Question: I generated about 1300 .png files for various QR codes using the rqrcode gem, all very similar in terms of content (version 2, ascii encoding, level M data correction). Of those, about 2% couldn't be scanned by the ZXing software either on my local machine or on the website <URL>. I tried another online site and got the same results.
The failed QR codes scan fine using the Android app on my phone produced by the ZXing team. I've tried a variety of different image formats and higher sampling rates, none of which makes a difference. Any guidance on how to debug this would be appreciated. I've attached one of the failed images below:

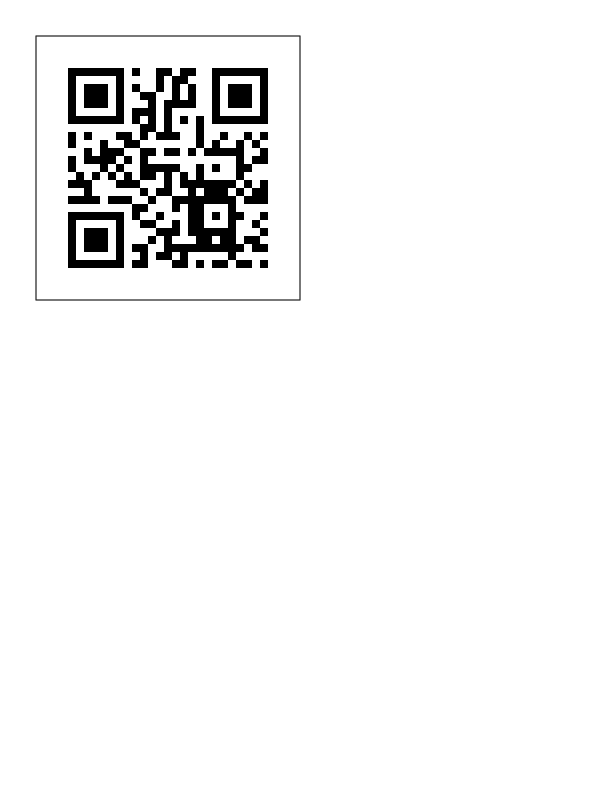
Answer: It is almost certainly a false positive finder pattern, which is much easier to find when the image is 'pure' like this. Try the PURE_BARCODE hint for images like this, as it will be much faster and should work on anything. But it's only for non-photos with only a barcode on a white field.
See also <URL>